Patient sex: M
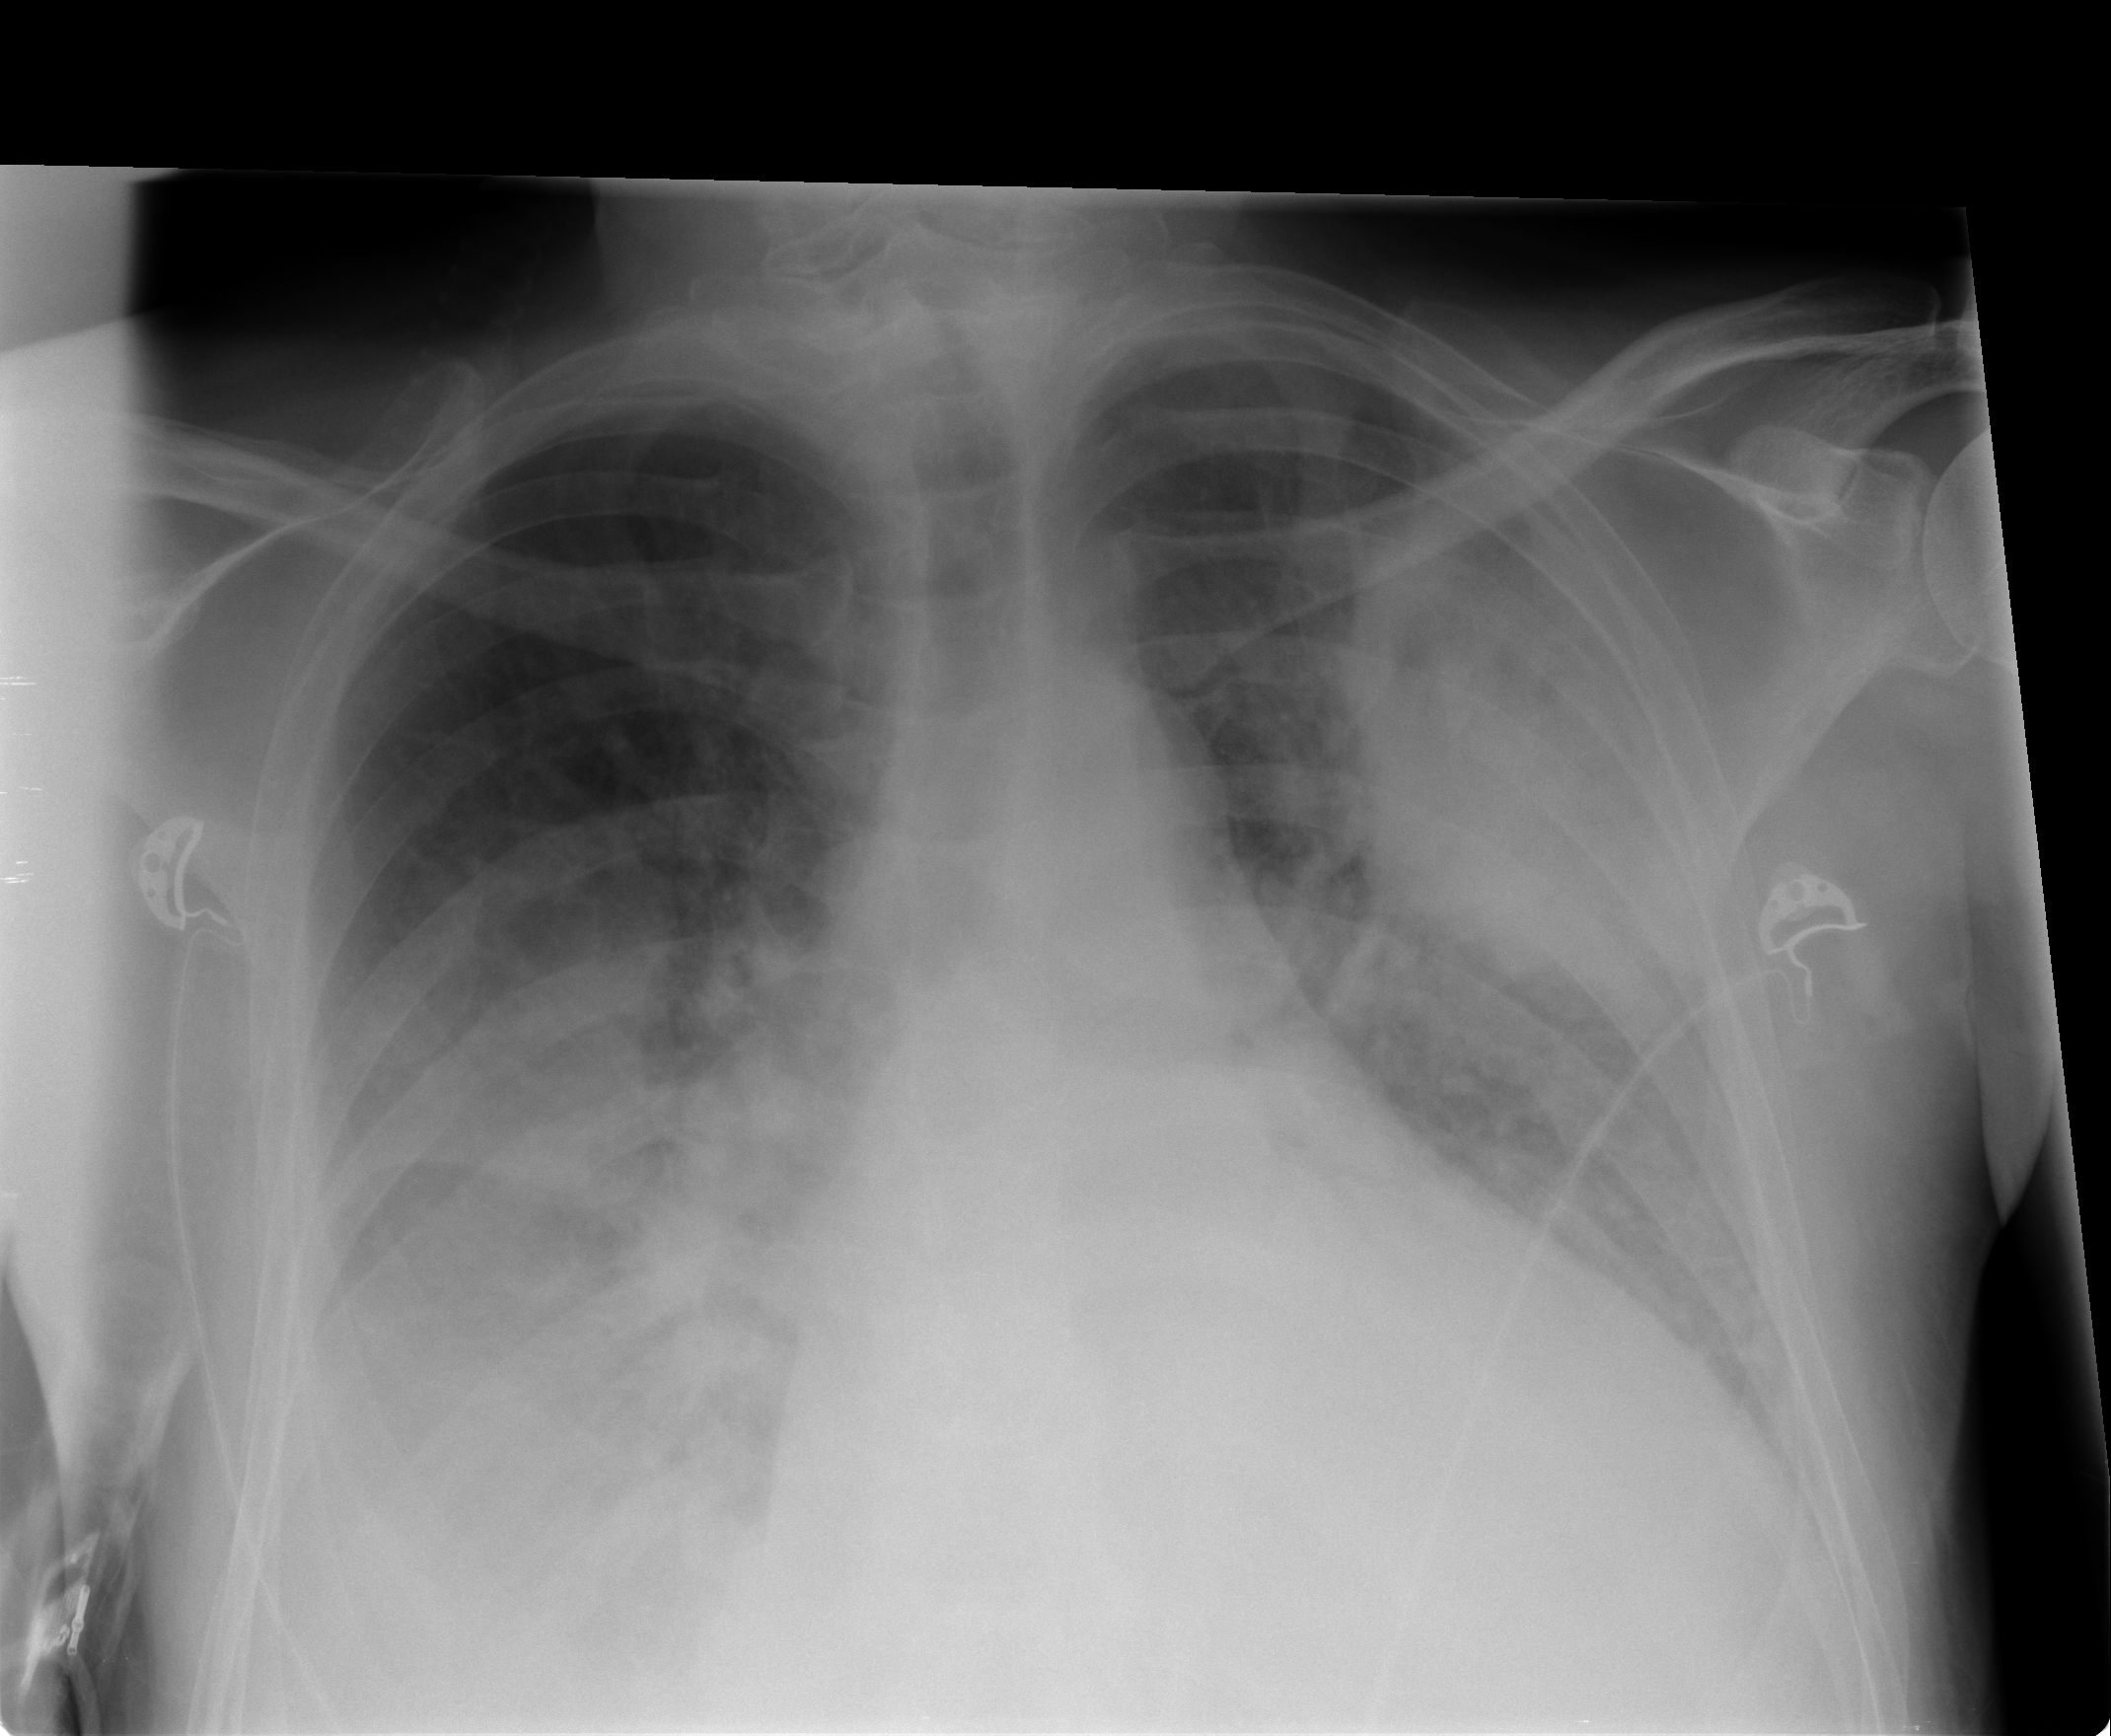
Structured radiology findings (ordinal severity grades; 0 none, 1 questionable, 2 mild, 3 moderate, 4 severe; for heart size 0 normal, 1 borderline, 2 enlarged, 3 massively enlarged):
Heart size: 2
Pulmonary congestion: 2
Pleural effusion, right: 3
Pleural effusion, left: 2
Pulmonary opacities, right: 1
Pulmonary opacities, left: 3
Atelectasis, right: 3
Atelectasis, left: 3